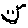
Label: smiley face